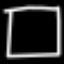
Label: square